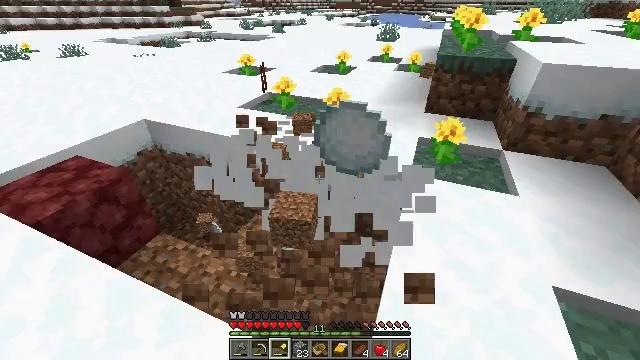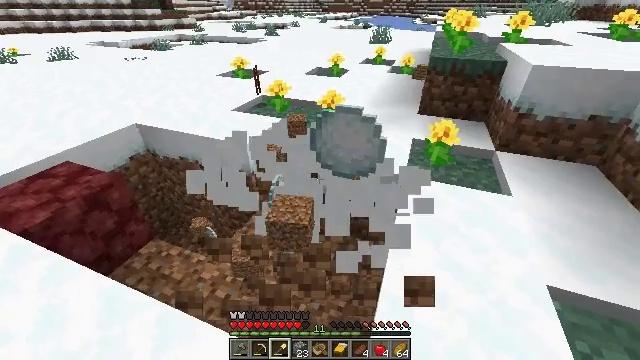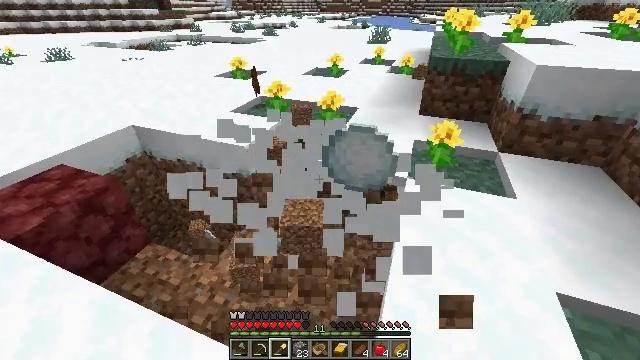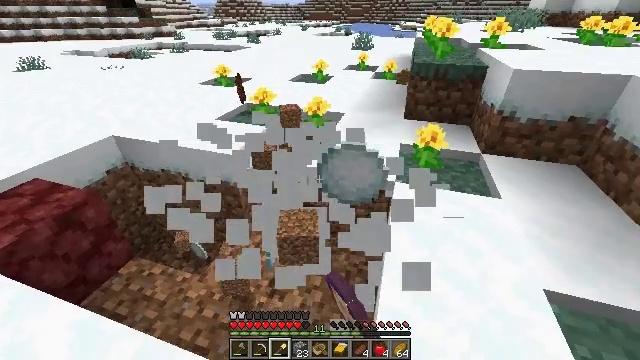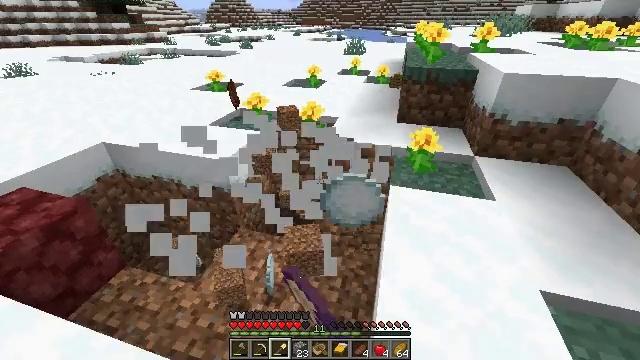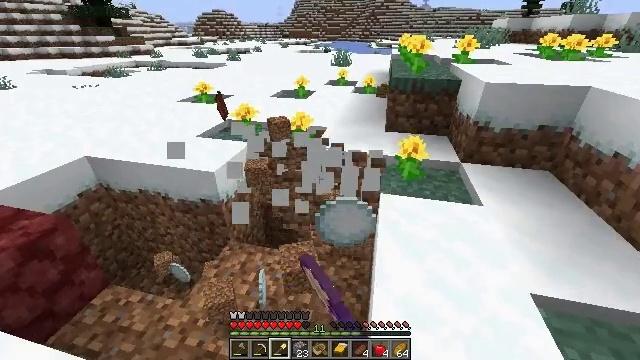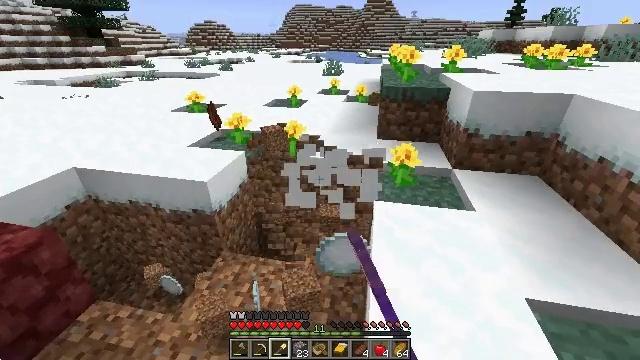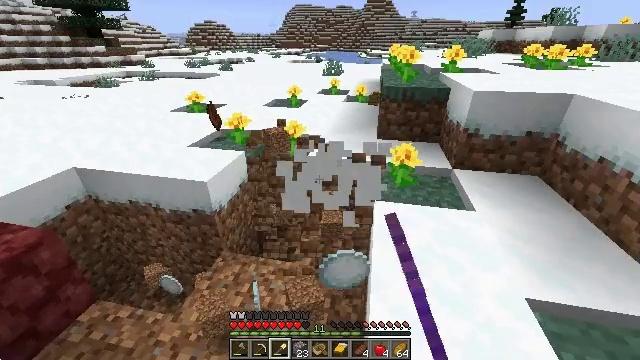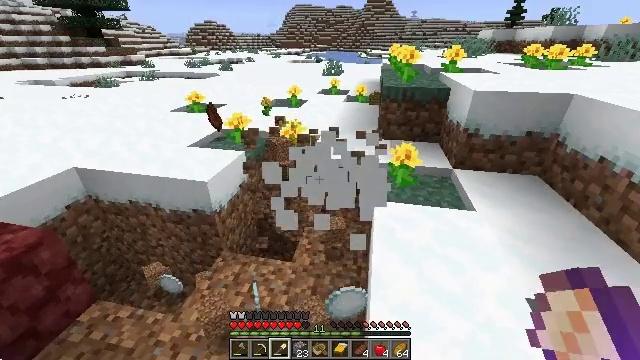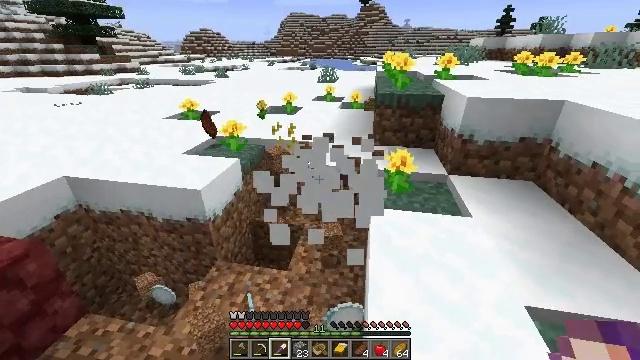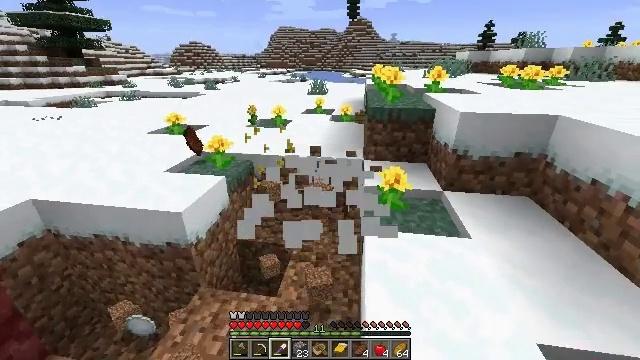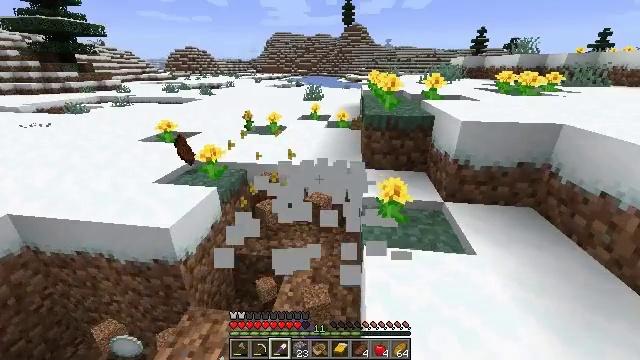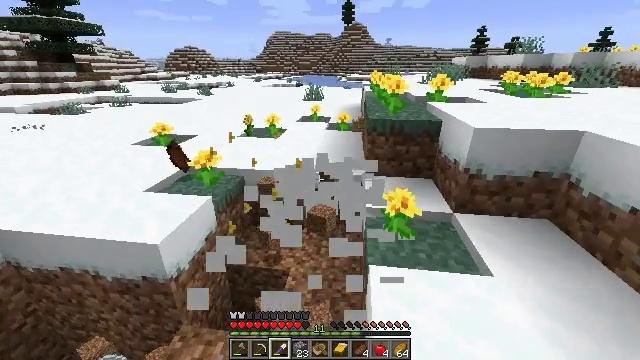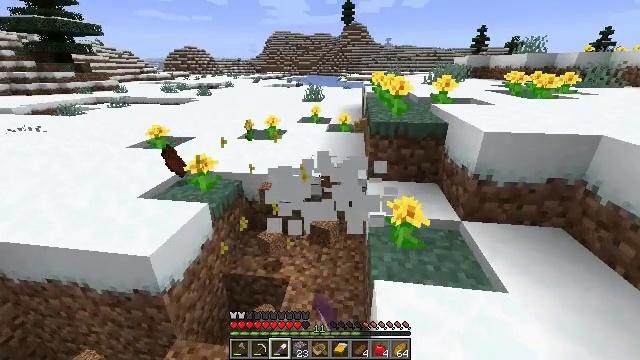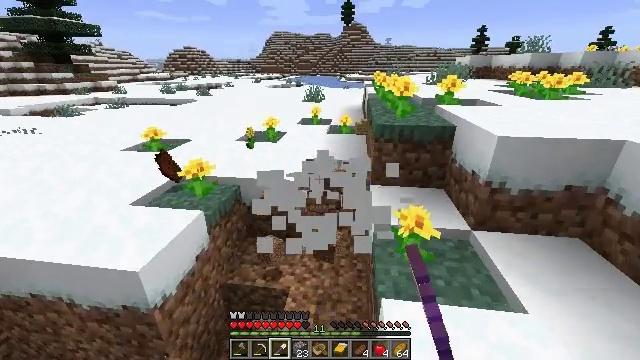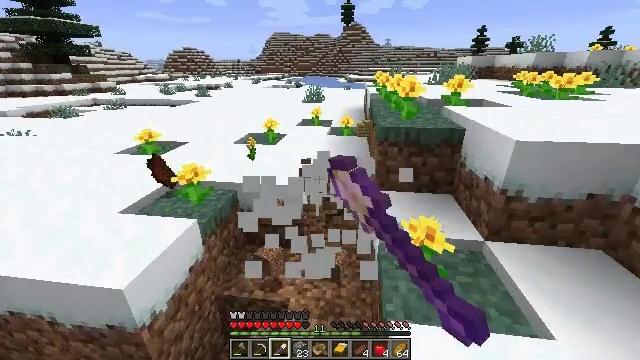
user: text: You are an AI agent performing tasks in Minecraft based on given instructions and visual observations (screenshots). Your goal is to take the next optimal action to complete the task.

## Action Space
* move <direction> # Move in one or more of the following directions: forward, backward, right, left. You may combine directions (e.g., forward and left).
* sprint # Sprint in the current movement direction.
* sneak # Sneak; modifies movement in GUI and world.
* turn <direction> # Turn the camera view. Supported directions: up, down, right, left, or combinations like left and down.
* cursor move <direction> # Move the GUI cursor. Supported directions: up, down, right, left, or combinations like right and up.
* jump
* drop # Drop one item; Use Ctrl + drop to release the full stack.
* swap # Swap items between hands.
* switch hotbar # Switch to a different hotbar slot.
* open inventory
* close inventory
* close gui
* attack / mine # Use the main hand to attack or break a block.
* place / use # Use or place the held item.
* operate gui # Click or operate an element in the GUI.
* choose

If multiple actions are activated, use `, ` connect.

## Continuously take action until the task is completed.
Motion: motion action
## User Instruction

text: Dig up the grass block for dirt.
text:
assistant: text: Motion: turn right, attack / mine
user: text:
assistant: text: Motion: attack / mine
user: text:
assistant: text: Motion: turn right and up, attack / mine
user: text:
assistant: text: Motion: turn right, attack / mine
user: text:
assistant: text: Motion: turn right and up, attack / mine
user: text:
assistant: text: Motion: turn right and up, attack / mine
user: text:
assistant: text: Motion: attack / mine
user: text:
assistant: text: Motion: attack / mine
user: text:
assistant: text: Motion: move forward, turn right and up, attack / mine
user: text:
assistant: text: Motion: move forward, turn right and up, attack / mine
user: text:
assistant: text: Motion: move forward, turn up, attack / mine
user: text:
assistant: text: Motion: move forward, attack / mine
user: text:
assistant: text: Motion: move forward, attack / mine
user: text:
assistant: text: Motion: move forward, attack / mine
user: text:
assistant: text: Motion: move forward, attack / mine
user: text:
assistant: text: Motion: move forward, attack / mine
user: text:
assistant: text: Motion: attack / mine